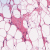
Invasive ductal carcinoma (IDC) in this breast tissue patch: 0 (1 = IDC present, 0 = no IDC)